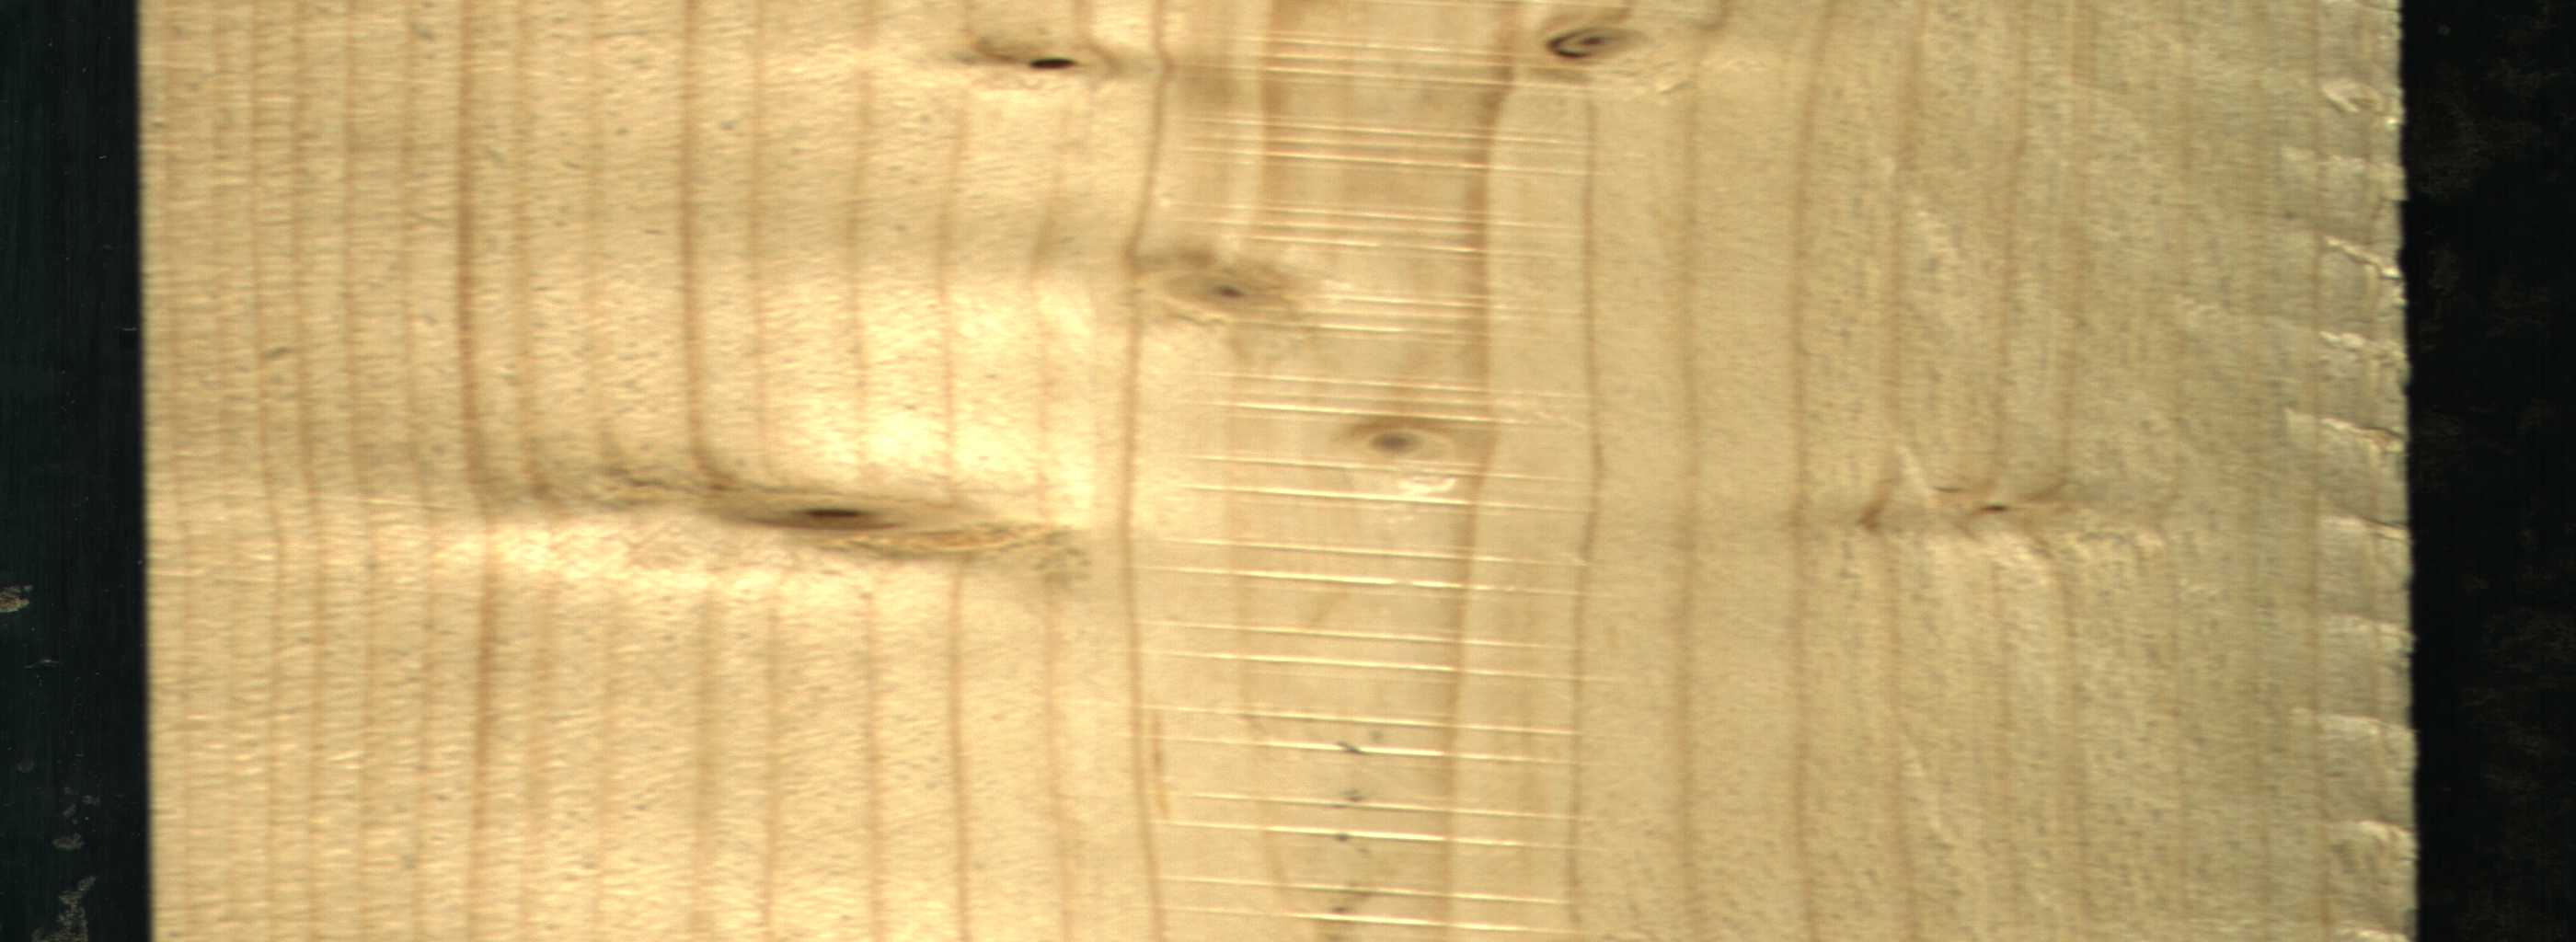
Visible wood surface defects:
Dead_Knot
Live_Knot
Live_Knot
Live_Knot
Live_Knot